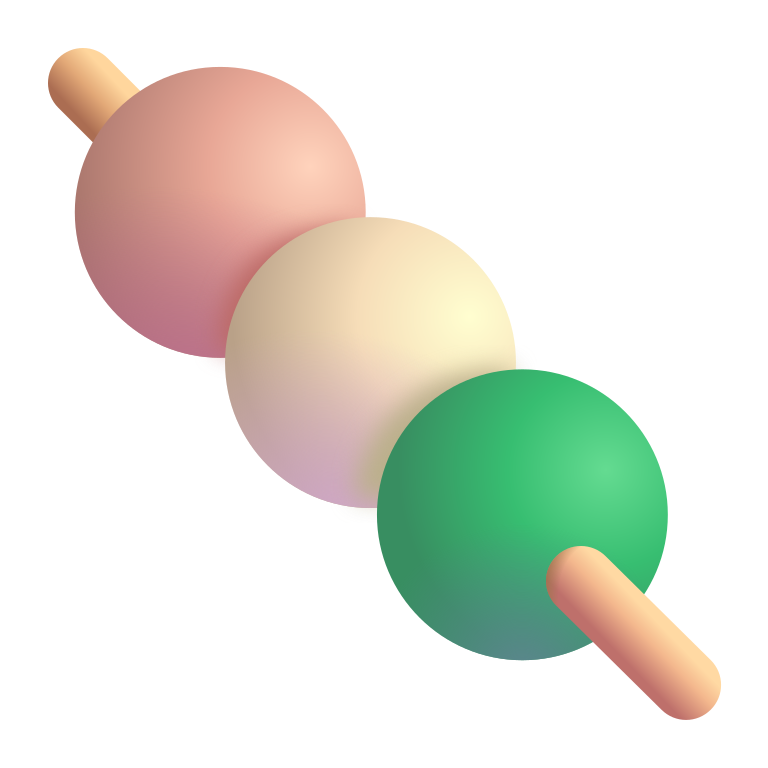
dango color